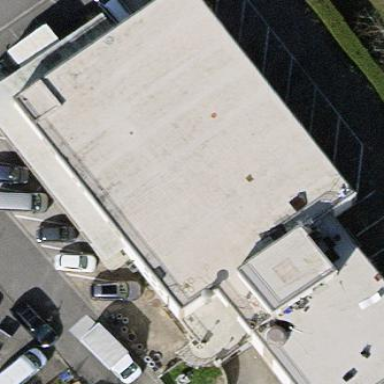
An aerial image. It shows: Commercial building.